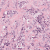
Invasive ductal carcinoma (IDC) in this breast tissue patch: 1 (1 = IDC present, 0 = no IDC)